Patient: sex F, age 54
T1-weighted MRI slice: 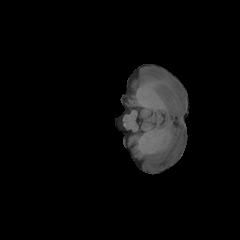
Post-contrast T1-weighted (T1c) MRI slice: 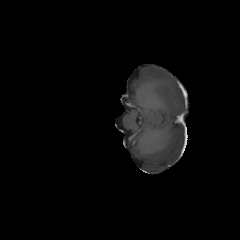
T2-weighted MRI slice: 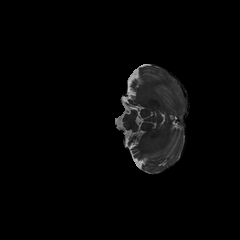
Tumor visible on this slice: no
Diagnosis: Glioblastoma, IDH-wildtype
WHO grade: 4